Interaction volume radius: 10 \u00c5
Interaction volume height: 10 \u00c5
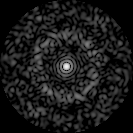
Disorder parameter: 0.864